Field crop: maize
Growth stage: 2
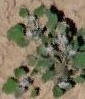
Species: chenopodium